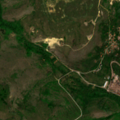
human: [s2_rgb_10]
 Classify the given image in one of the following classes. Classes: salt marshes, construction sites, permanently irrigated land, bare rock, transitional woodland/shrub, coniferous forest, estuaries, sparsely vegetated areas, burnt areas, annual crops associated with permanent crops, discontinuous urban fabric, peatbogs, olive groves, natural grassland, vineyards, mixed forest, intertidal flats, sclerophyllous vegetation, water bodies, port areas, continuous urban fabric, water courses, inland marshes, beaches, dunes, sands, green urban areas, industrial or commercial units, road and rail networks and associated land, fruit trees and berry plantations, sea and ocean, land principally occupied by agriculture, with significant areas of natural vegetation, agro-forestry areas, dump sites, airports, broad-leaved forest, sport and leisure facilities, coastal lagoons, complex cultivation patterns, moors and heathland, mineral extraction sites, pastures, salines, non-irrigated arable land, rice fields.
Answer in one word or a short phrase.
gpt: mineral extraction sites, pastures, complex cultivation patterns, land principally occupied by agriculture, with significant areas of natural vegetation, natural grassland, transitional woodland/shrub